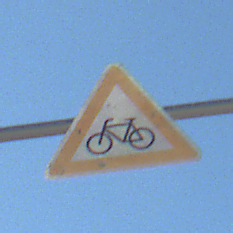
Verkehrszeichen: RadverkehrRechts
Umgebung: Outdoor, Nature
Tageszeit: Midday
Wetter: Clear
Licht: Natural
Jahreszeit: Summer
Kontrast: HighContrast